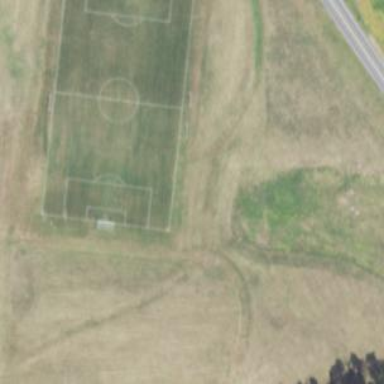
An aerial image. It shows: Grass pitch used for field hockey and soccer.